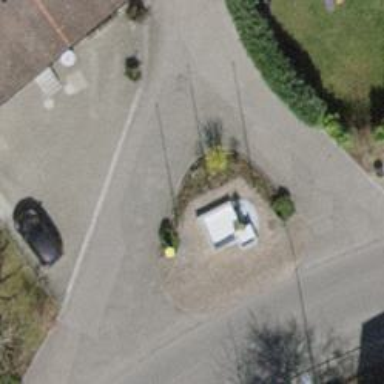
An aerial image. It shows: Fountain.